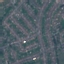
Land use / land cover: Residential